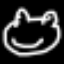
Label: frog